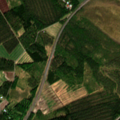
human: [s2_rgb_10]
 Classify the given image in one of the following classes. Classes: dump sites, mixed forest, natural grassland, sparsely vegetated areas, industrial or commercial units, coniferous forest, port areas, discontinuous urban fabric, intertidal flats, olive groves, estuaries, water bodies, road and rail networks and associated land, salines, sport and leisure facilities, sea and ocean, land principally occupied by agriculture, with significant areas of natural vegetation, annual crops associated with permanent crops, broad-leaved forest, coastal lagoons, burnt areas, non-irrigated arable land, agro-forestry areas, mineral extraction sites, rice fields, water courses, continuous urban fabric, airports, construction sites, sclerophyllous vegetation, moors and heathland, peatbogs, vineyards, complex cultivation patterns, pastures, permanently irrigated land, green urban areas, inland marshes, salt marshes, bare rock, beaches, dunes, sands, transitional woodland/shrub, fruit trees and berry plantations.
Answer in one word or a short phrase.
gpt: coniferous forest, mixed forest, transitional woodland/shrub, peatbogs